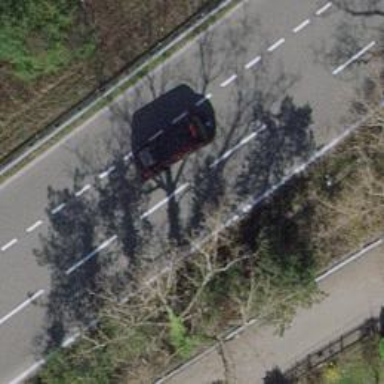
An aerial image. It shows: Primary road with asphalt surface.